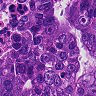
Metastatic tissue present: yes